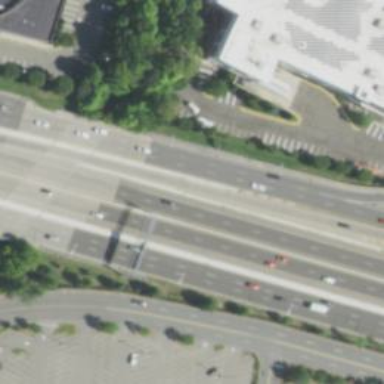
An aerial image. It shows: Asphalt trunk link road.